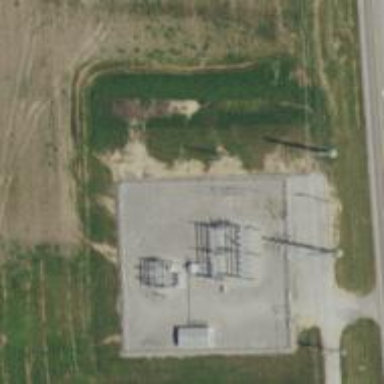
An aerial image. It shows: Substation surrounded by fence.